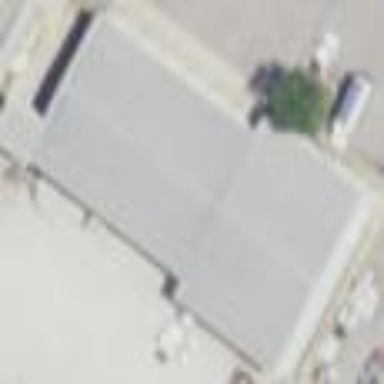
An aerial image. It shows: Commercial building.